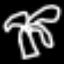
Label: palm tree